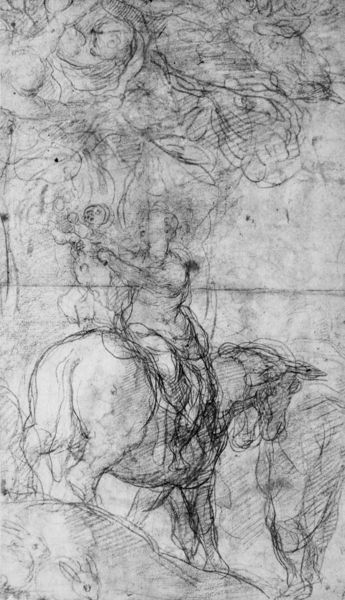
Titel: Studie für die Flucht nach Ägypten
Künstler: Taddeo Zuccari
Standort: Paris
Institution: Musée du Louvre, Cabinet des dessins
Schlagwörter: people, white, black, grey, sitting, woman, picture, smoke, angel, angels, cloud, clouds, gods, heaven, horses, man, sky, tree, ear, hill, landscape, trees, child, drawing, paper, black and white, mother, sketch, tail, walking, descent, person, human, arms, renaissance, ink, back, study, pencil, heavens, animal, legs, lines, horse, slope, horizont, riding, baby, escape, script, humans, gesture, studies, pray, anger, angry, anatomy, preparation, riders, sacrifice, donkey, infant, horserider, holding, rider, skye, leonardo, rafael, saddle, mother and child, michelangelo, scetch, lifting, rabbit, bunny, scribbles, bunnies, davinci, away, horse riding, downhill, doodles, baber, side sadle, escabe